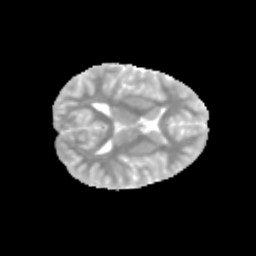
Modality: MD
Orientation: axial
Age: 12
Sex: male
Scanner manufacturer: siemens
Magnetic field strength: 3 T
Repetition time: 3.8 s
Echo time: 0.07 s